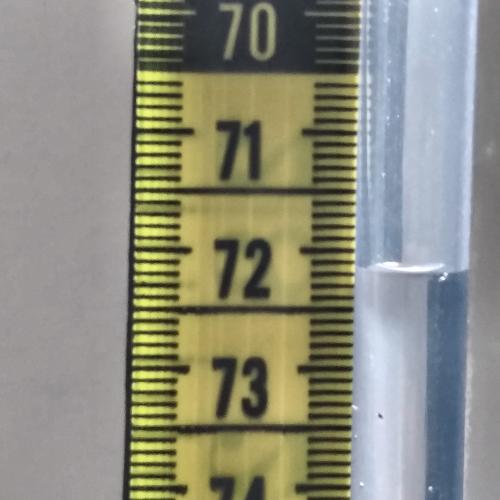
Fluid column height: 72.2 cm